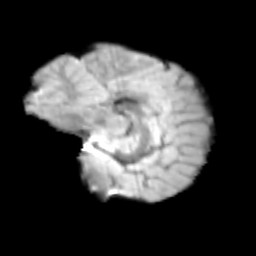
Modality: T2w
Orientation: sagittal
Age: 10
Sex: female
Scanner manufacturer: siemens
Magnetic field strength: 3 T
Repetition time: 3.8 s
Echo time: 0.07 s